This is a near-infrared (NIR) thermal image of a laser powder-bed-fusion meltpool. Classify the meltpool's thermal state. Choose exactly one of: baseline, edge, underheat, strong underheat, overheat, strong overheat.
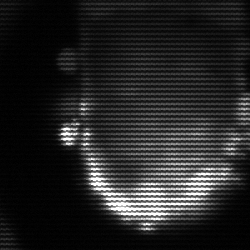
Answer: baseline